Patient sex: M
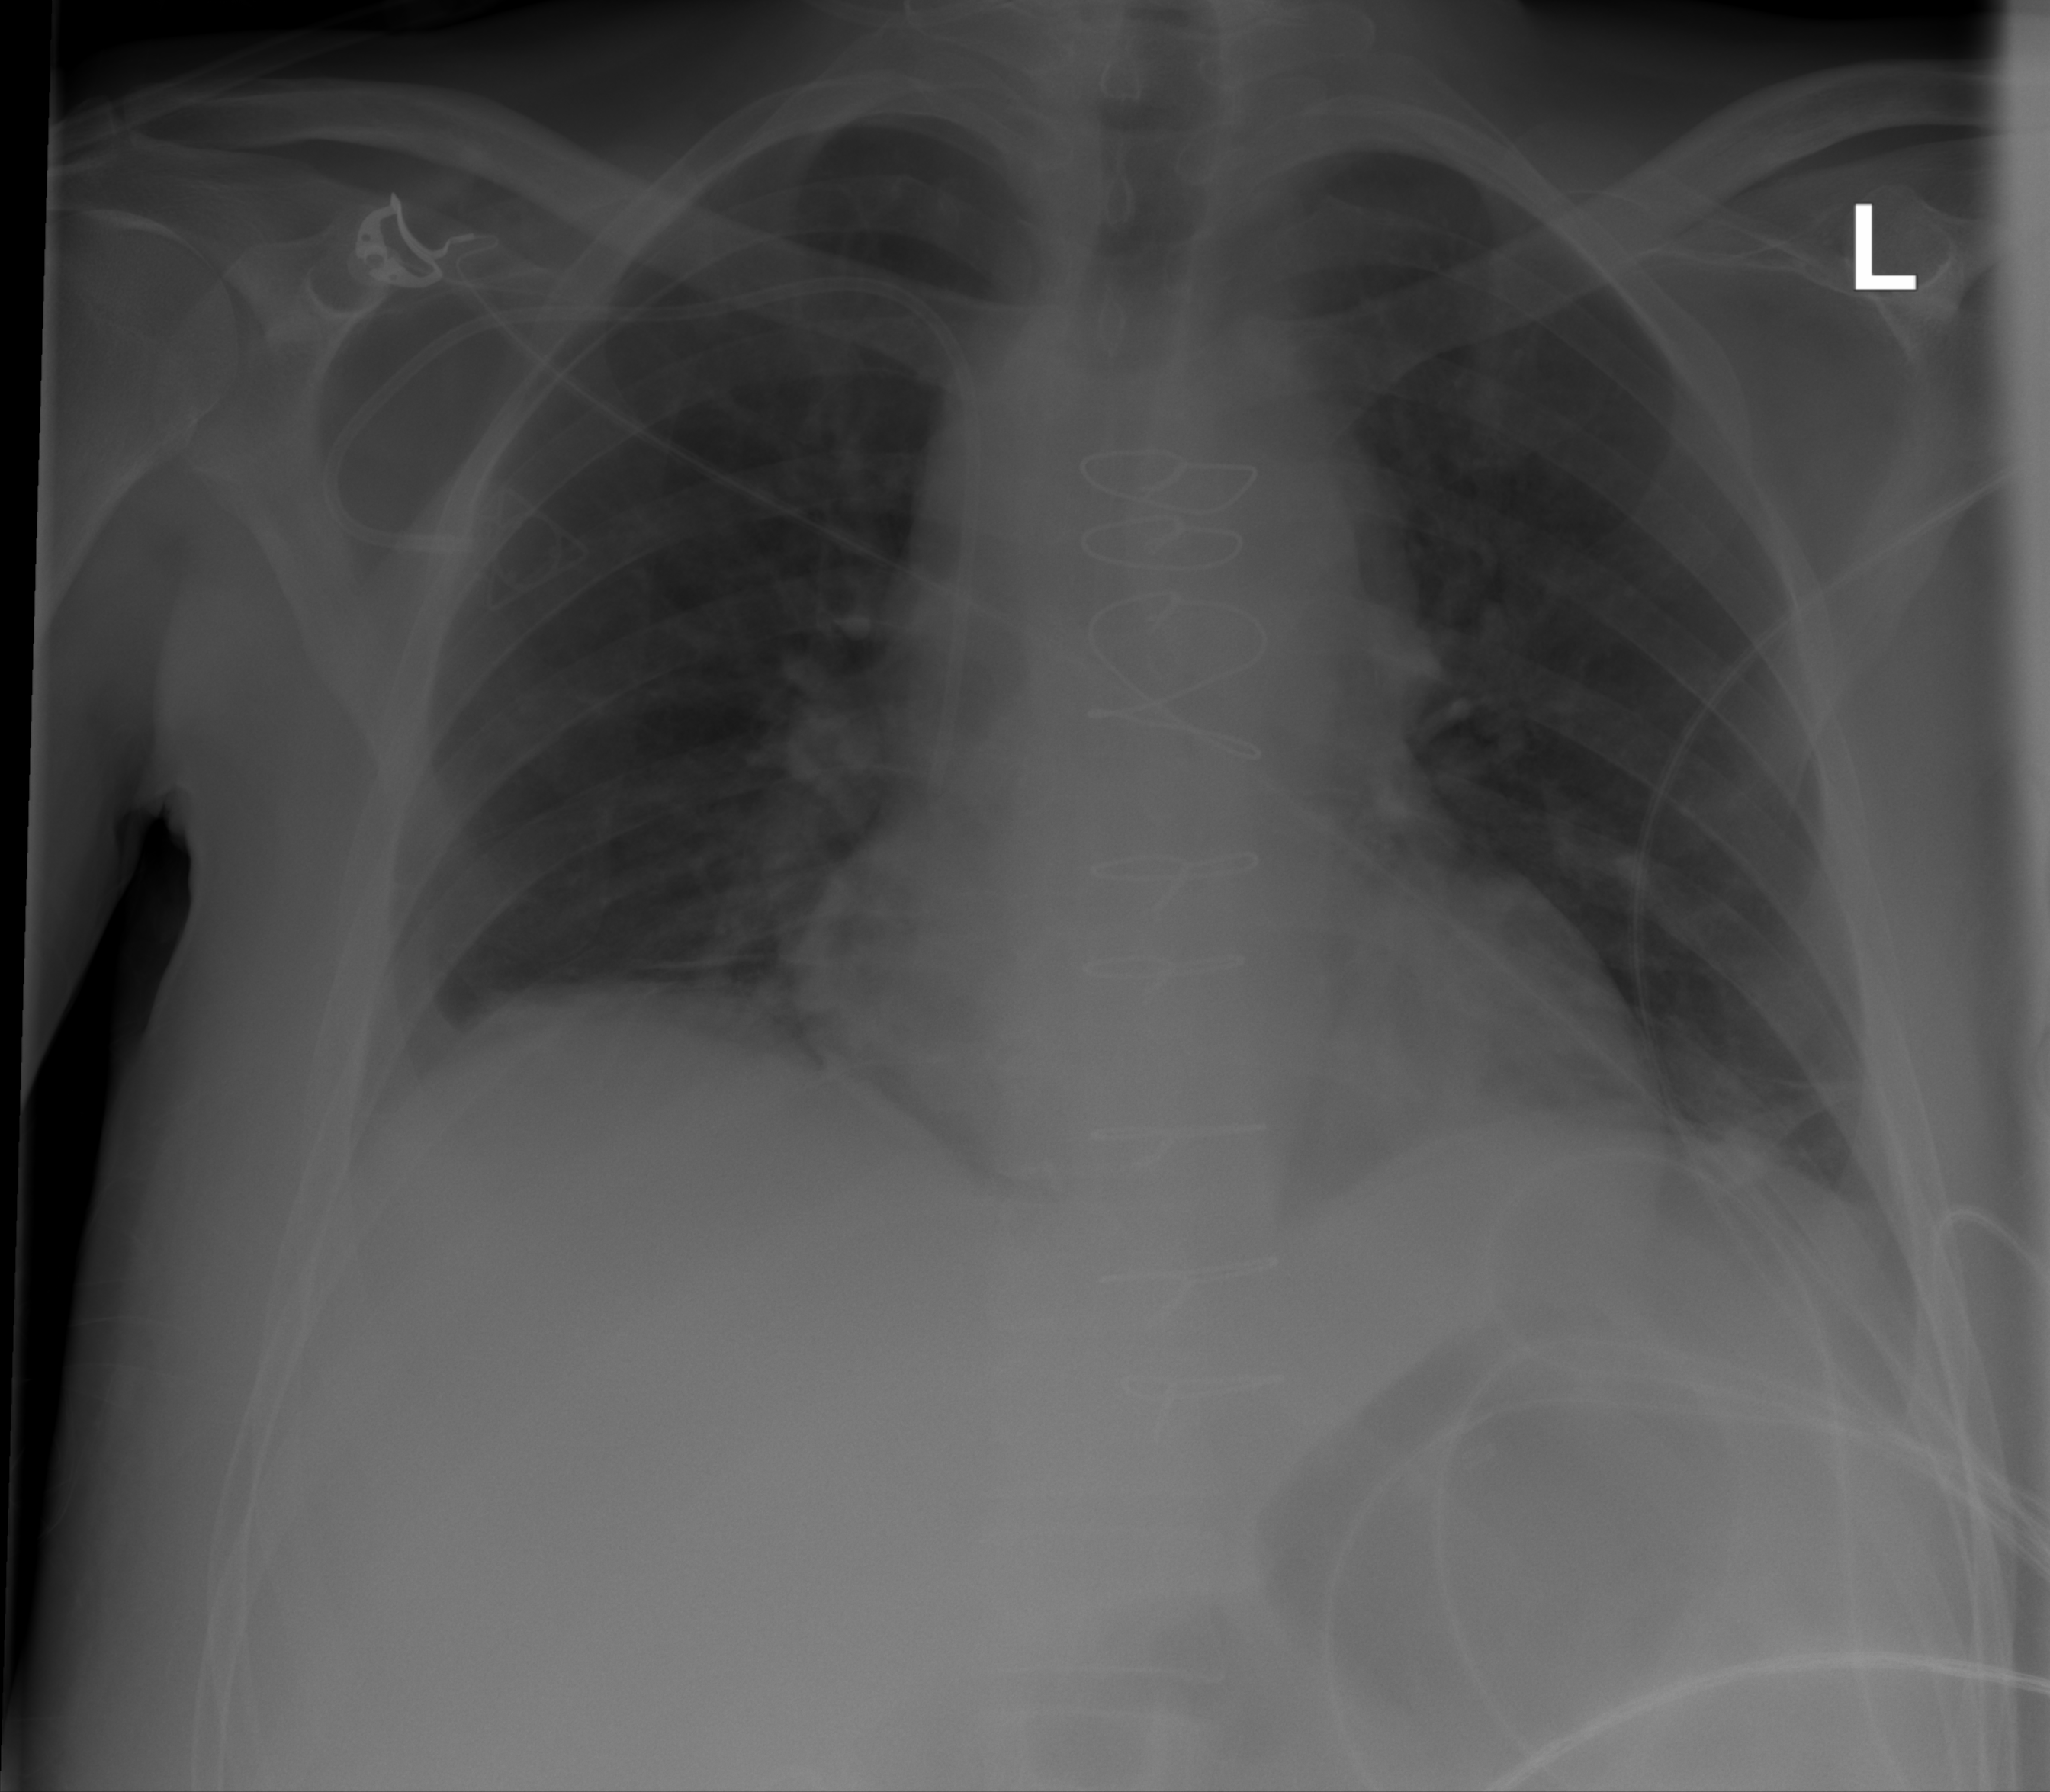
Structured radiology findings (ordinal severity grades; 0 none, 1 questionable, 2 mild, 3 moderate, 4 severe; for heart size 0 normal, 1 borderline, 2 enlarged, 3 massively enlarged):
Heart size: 2
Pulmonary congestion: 2
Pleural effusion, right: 2
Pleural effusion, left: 1
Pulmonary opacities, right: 0
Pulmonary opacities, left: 0
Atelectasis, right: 2
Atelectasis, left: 2